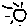
Label: sun